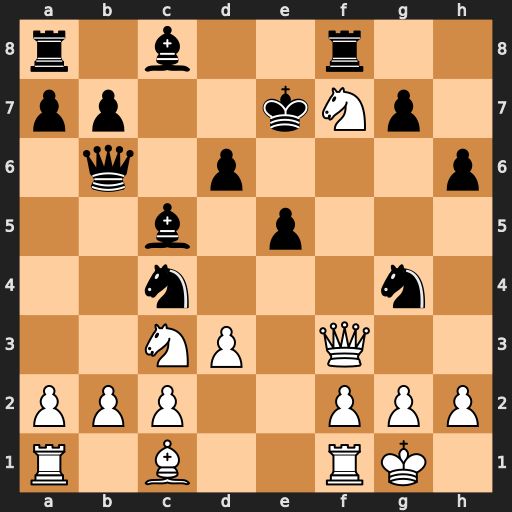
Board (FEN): r1b2r2/pp2kNp1/1q1p3p/2b1p3/2n3n1/2NP1Q2/PPP2PPP/R1B2RK1
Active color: w
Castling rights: -
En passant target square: -
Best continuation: Nd5+ Ke8 Nxb6